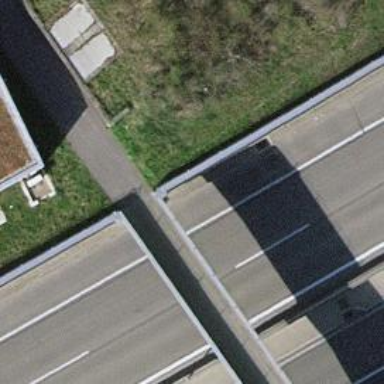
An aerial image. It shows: Pedestrian bridge.